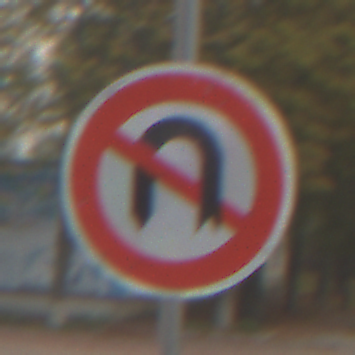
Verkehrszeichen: VerbotWenden
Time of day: MorningAfternoon
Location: Outdoor (Suburban)
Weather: Overcast
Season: NotSpecified
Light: Natural